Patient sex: M
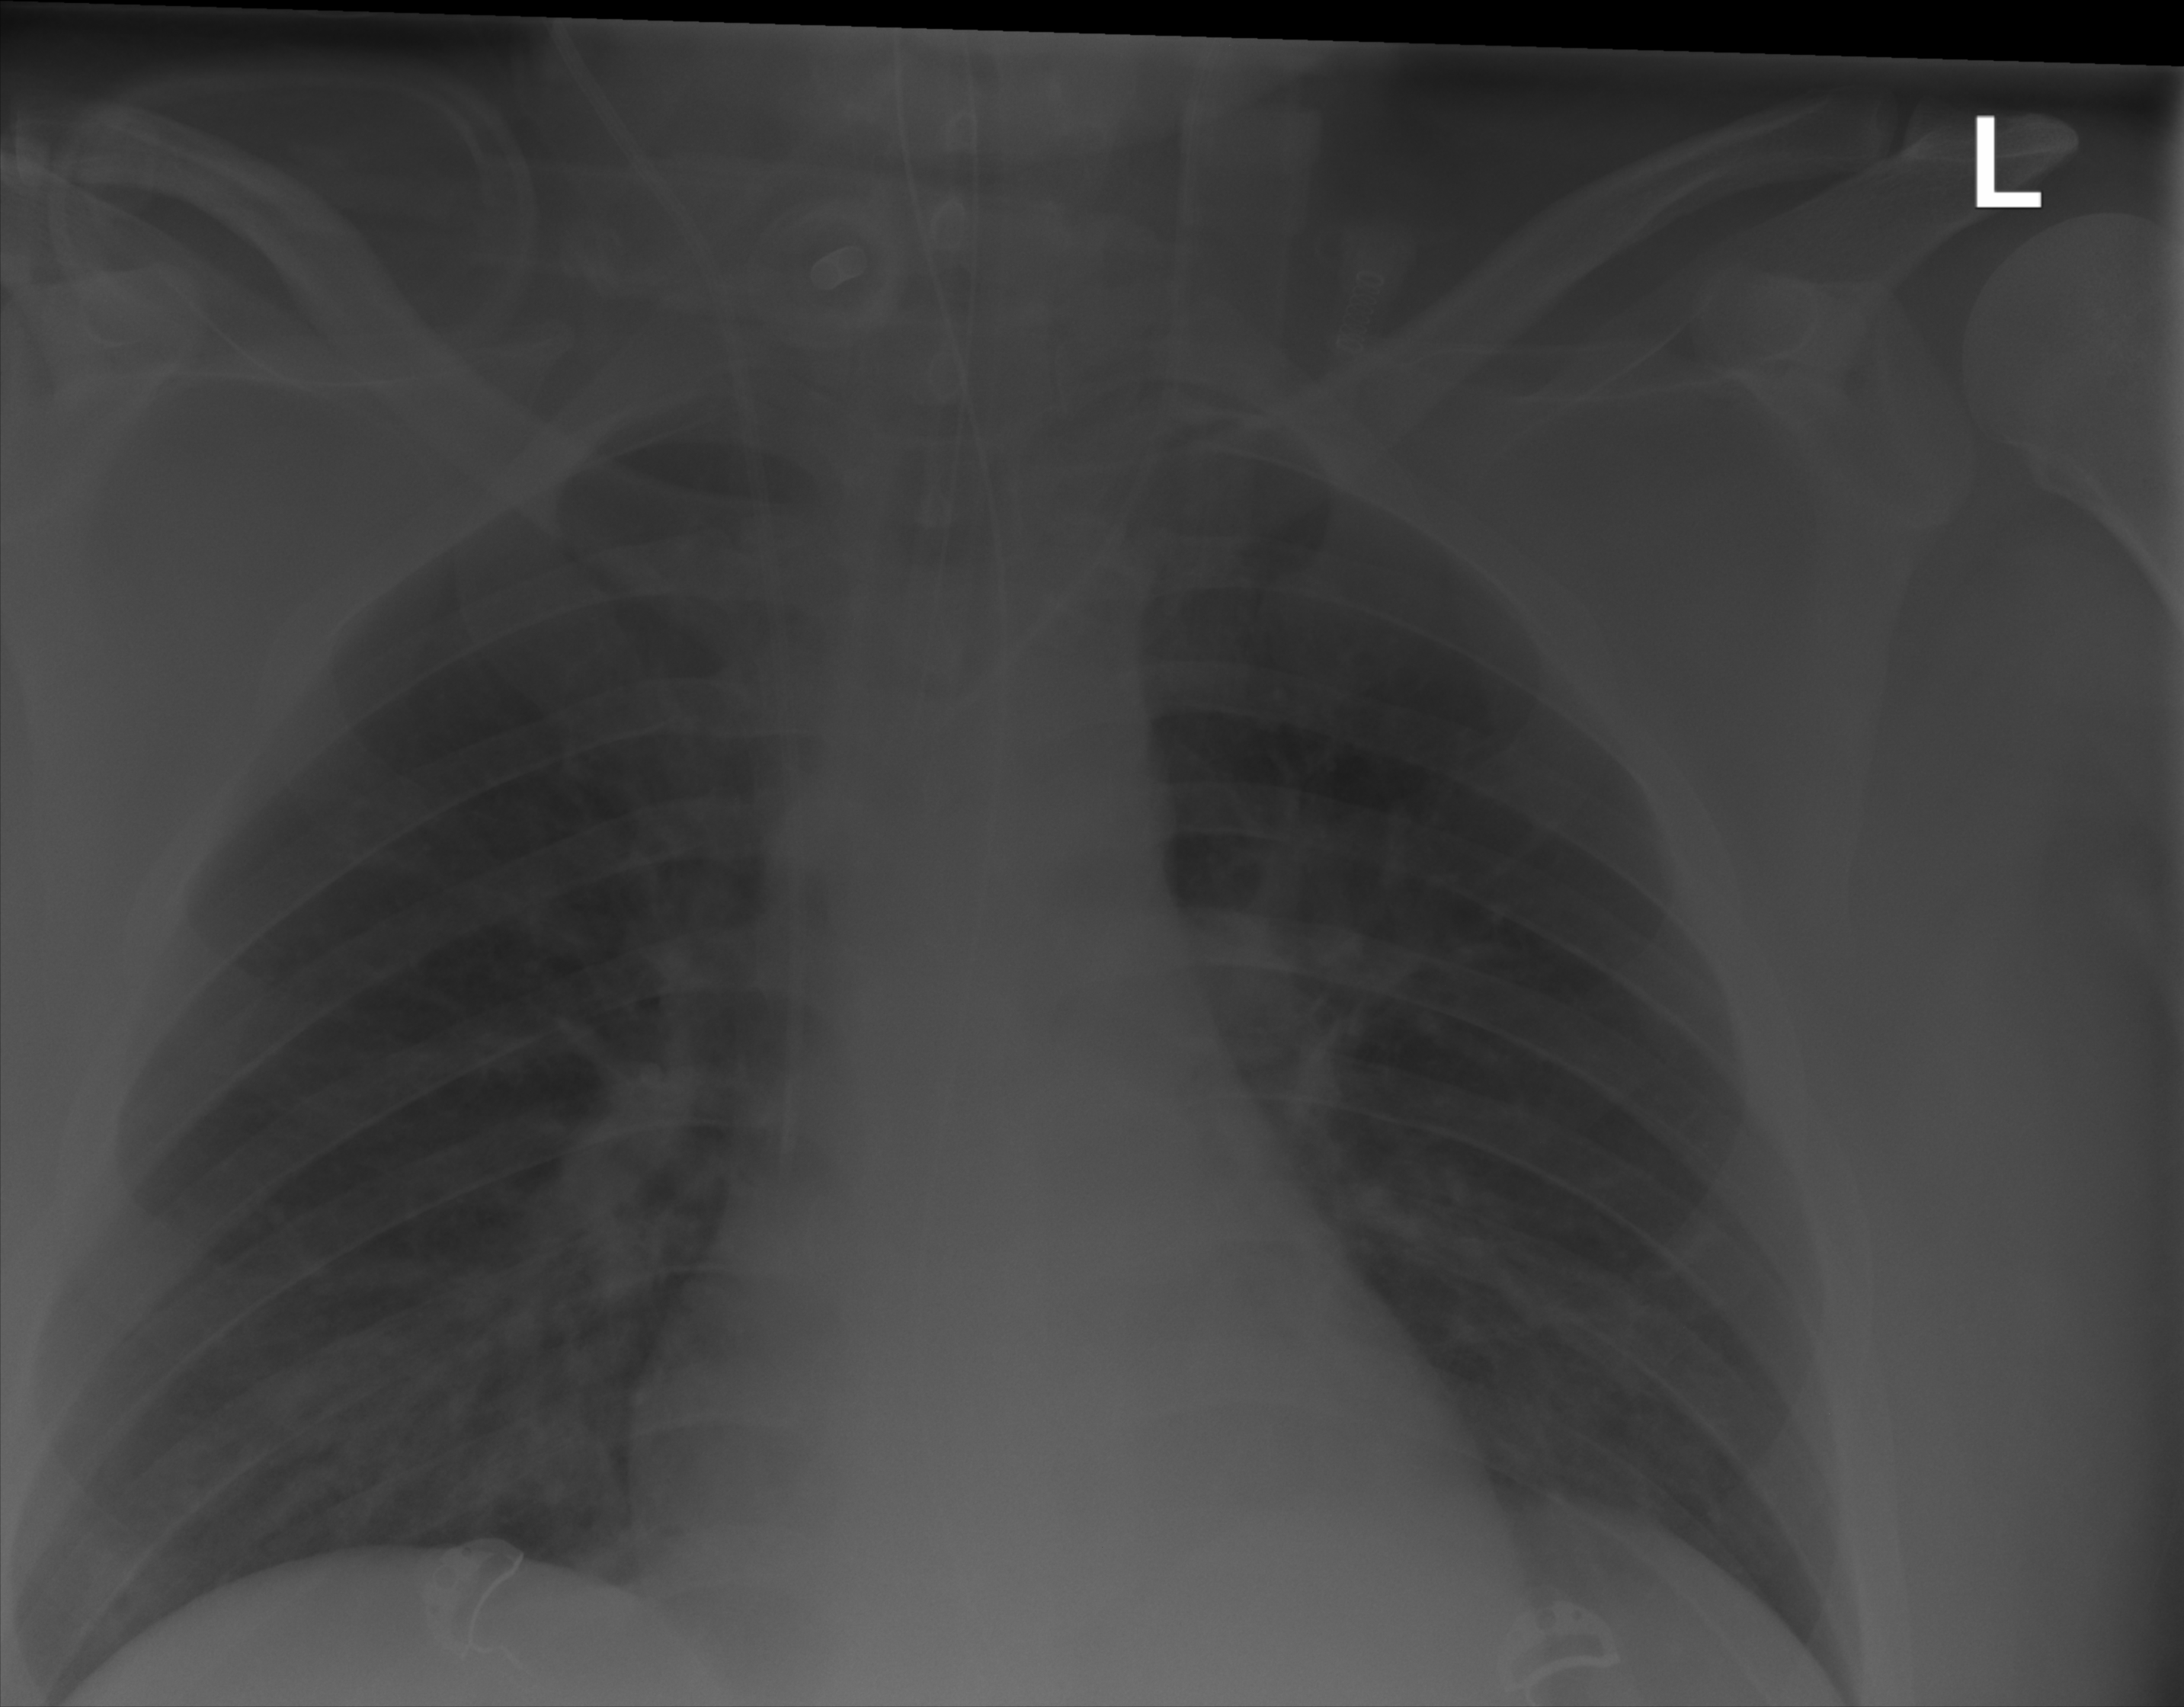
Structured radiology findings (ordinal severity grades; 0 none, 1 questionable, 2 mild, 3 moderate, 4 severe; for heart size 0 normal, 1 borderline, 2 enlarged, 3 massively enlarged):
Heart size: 0
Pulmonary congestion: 0
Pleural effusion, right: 0
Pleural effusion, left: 0
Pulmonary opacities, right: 1
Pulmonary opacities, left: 0
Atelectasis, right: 1
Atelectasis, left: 1